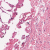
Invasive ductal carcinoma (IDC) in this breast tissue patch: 0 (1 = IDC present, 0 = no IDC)